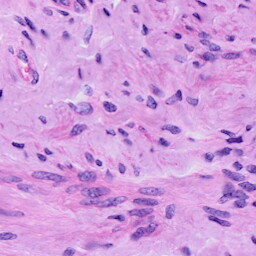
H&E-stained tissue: Cervix